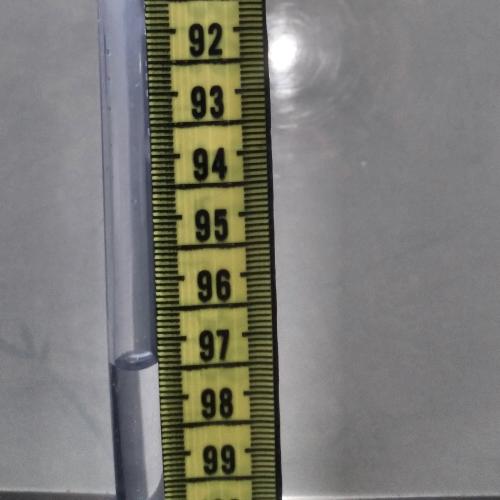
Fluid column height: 97.9 cm